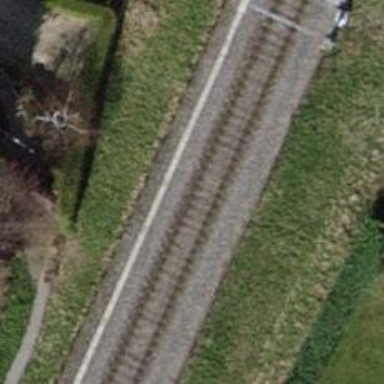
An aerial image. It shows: Single railway track with electrification through contact line.